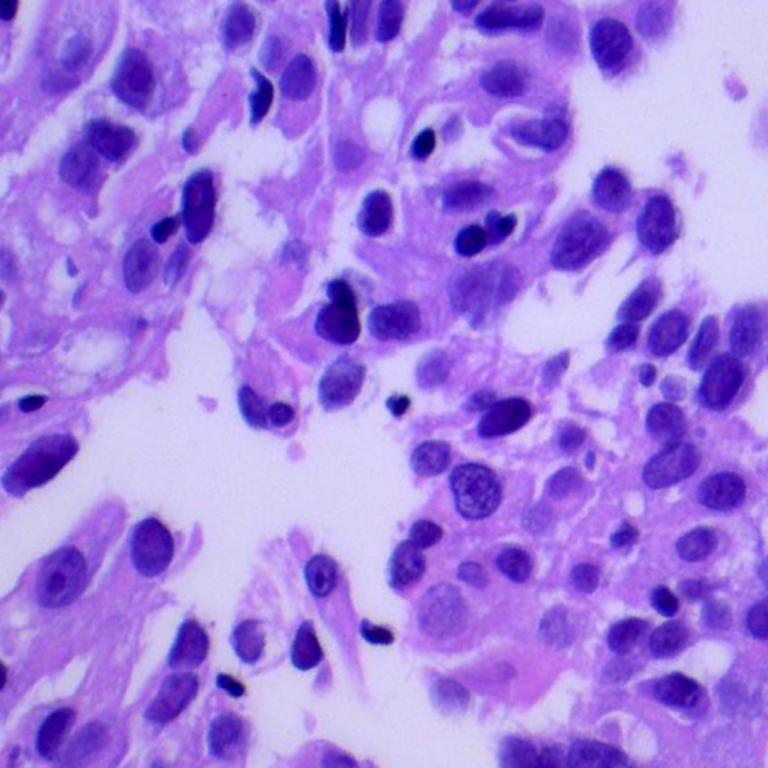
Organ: lung
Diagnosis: adenocarcinomas